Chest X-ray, AP view. Patient: 44 years old, sex F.
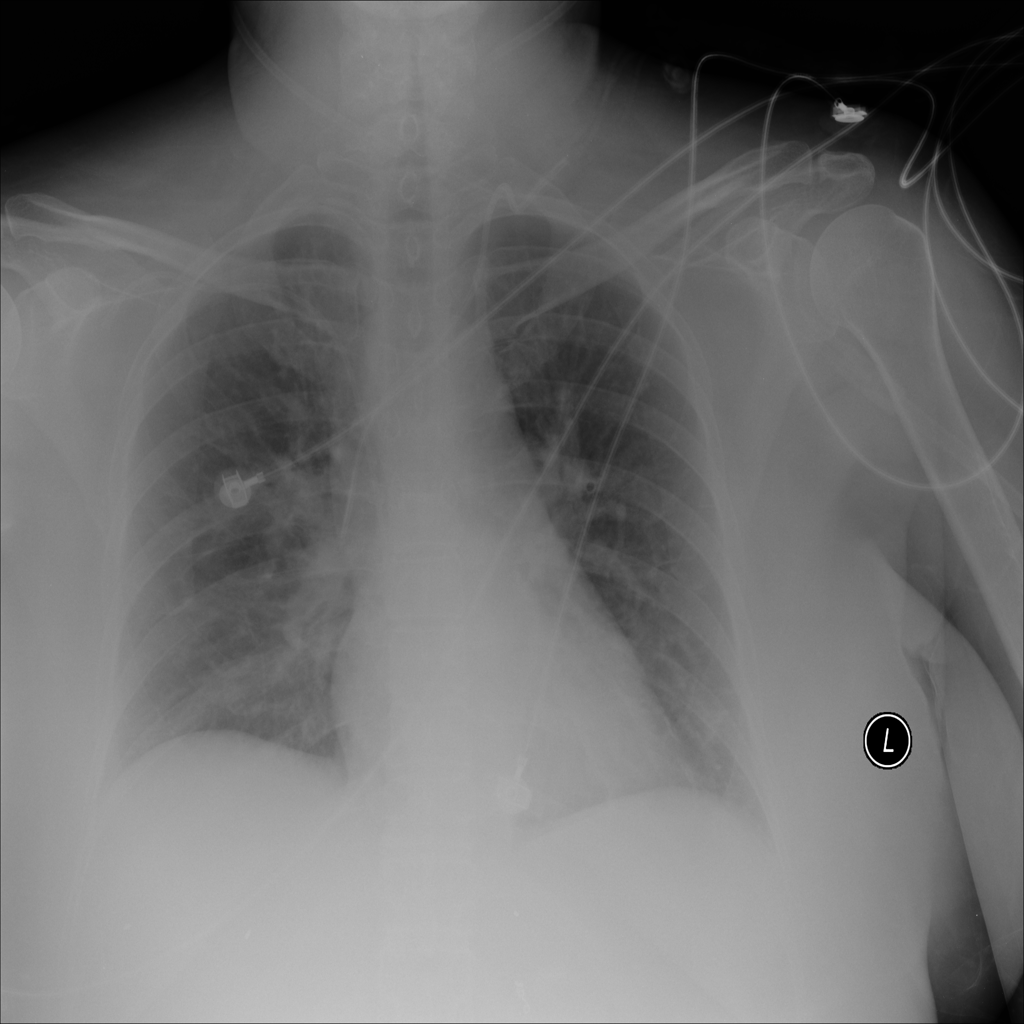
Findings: No Finding